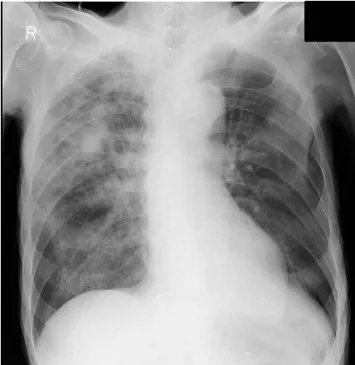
Multiple nodules and ground-glass opacities. The chest x-ray showed multiple nodules in the right upper lung field, and mixed ground-glass and airspace opacities in the entire right lung.
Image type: radiology (x_ray)